Field crop: tomato
Growth stage: 1
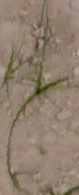
Species: cyperus